Interaction volume radius: 10 \u00c5
Interaction volume height: 30 \u00c5
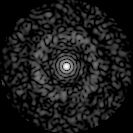
Disorder parameter: 0.8268